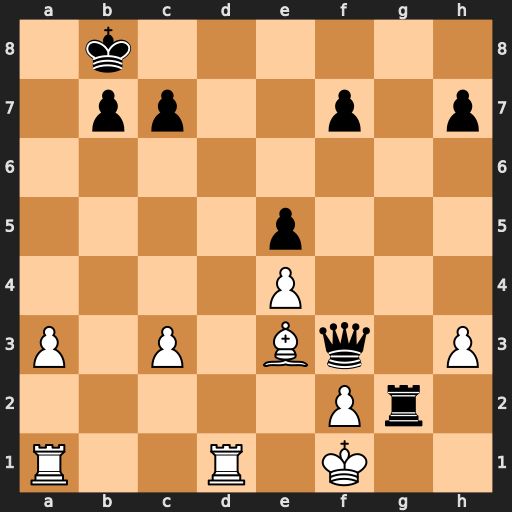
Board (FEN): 1k6/1pp2p1p/8/4p3/4P3/P1P1Bq1P/5Pr1/R2R1K2
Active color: w
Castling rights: -
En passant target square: -
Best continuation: Rd8#